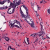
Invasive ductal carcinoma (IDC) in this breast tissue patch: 0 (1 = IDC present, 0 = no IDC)